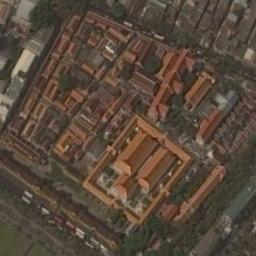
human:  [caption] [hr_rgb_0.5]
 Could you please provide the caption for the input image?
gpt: The palace is surrounded by buildings .

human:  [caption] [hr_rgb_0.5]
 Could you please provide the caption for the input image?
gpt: The palace is surrounded by trees .

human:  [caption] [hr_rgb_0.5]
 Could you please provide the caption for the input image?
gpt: The orange palace has lots of palaces of different sizes .

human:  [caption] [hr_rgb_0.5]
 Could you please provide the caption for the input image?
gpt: Half of the roof of this palace is red .

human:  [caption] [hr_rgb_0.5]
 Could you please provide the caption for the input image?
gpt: There are brown buildings and walls in the palace .